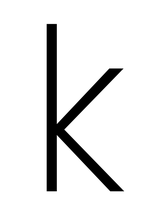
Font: Poppins-ExtraLight